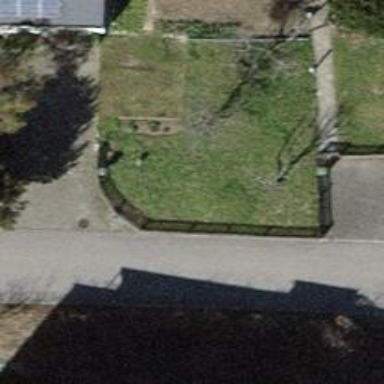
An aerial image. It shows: Wooden fence.